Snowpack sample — Buffalo Mountain, Silverthorne, Colorado, USA (1/25/25, 10:11 AM MST)
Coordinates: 39.6222, -106.1139
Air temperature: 22 °F
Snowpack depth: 110 cm
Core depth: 30 cm
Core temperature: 42.8 °F
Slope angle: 12°, slope face: 102°
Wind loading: high
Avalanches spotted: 0
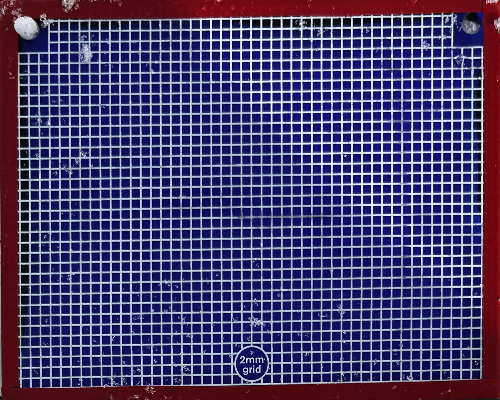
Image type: profile
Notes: No avalanches nearby, collected on the outskirts of a fire break 15 meters from the treeline, on way to Buffalo and Red Mountain